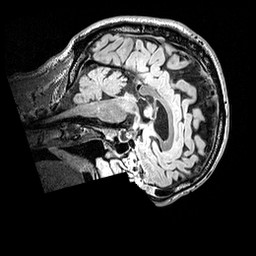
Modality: FLAIR
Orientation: sagittal
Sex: male
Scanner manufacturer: siemens
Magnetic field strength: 3 T
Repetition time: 5 s
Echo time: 0.395 s